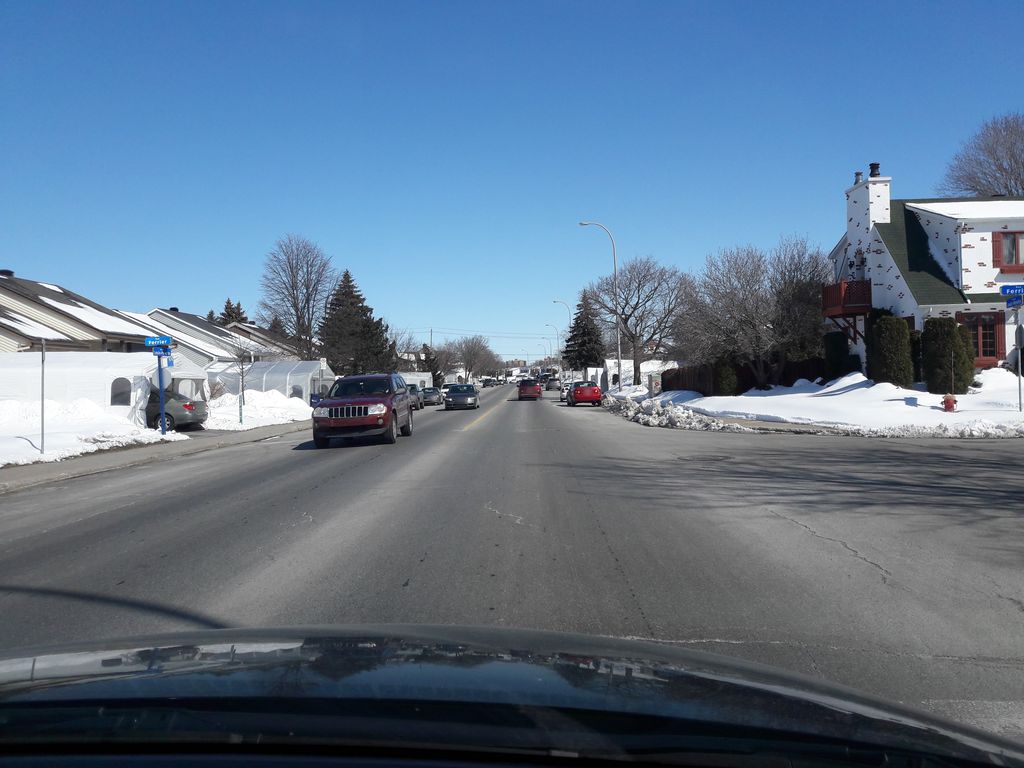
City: montreal